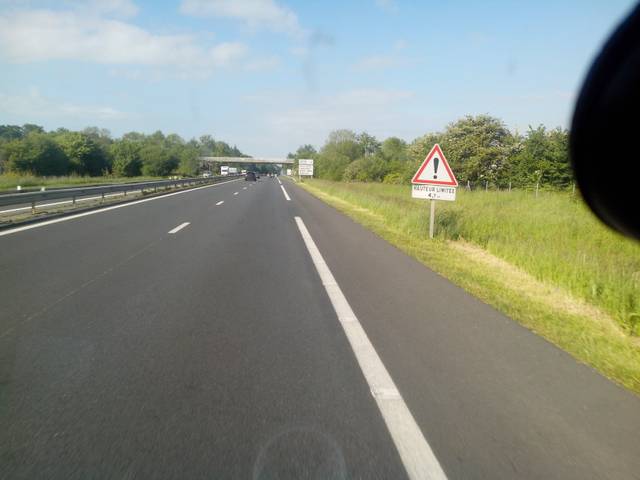
Region: France
Coordinates: 49.187, -0.1932